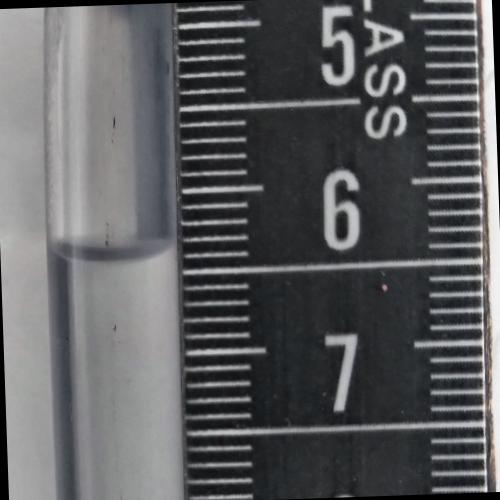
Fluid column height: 6.4 cm